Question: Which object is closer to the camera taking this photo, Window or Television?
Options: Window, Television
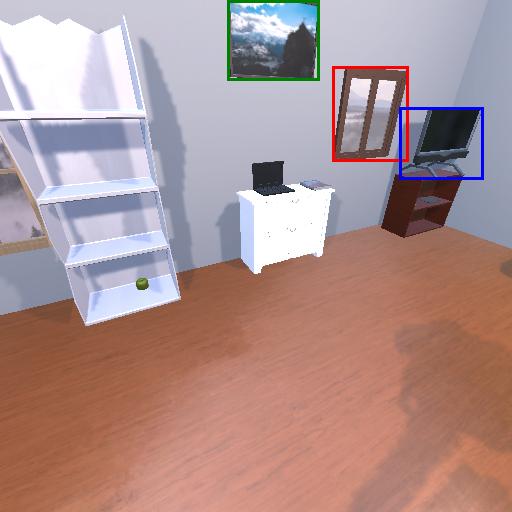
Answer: Window